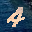
Label: 4